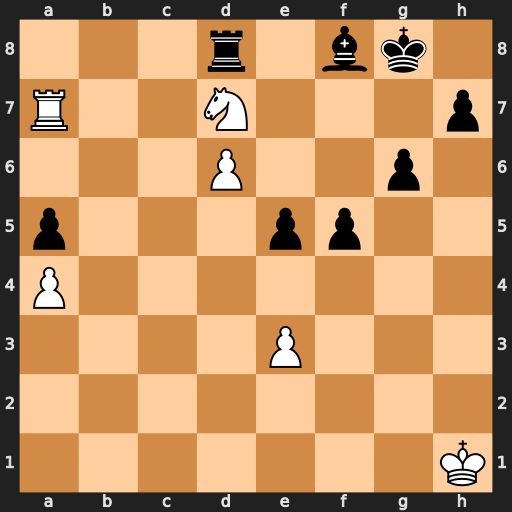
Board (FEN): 3r1bk1/R2N3p/3P2p1/p3pp2/P7/4P3/8/7K
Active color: w
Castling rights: -
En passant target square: -
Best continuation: Nf6+ Kh8 Rxh7#